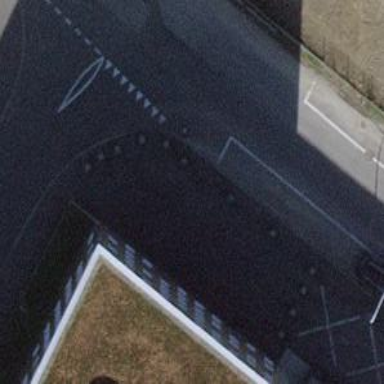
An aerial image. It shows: Concrete bollard serving as barrier.